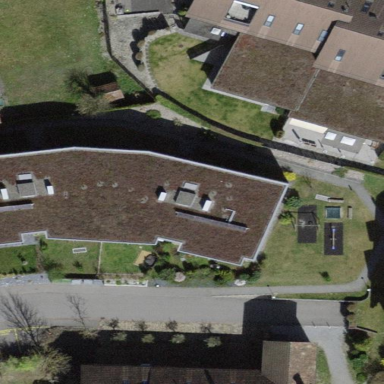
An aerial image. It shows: Grey building with flat roof.